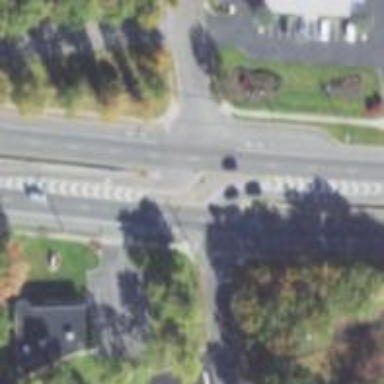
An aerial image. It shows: Trunk link road with asphalt surface.